Question: Microsoft Adventureworks
Sales.SalesOrderHeader
Which customers (ie customerID's) ordered something in March 2003 or April 2003 but not both.
Get the blue parts, ie elements/rows to A and those to B.

'''
select Soh.CustomerID, Soh.OrderDate
from Sales.SalesOrderHeader as Soh
where Soh.OrderDate >= '2003-03-01' AND Soh.OrderDate < '2003-04-01' -- march only
UNION
select Soh.CustomerID, Soh.OrderDate
from Sales.SalesOrderHeader as Soh
where Soh.OrderDate >= '2003-04-01' AND Soh.OrderDate < '2003-05-01' -- april only
order by Soh.OrderDate asc;
'''
Did I answer the problem correctly ?
Any other ways of solving this problem, preferably lesser amount of code ?
Ooops. This will only give orders in the 2 months and not answer the question. So, I am wrong. Trying to fix it.
Thanks.
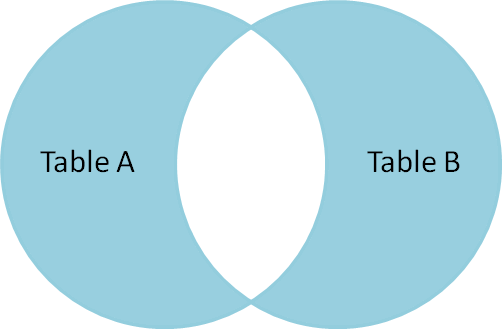
Answer: '''
SELECT Cust.CustomerID
FROM Sales.Customer AS Cust
INNER JOIN Sales.SalesOrderHeader AS Soh
ON Cust.CustomerID = Soh.CustomerID
WHERE Soh.OrderDate >= '2003-03-01' AND Soh.OrderDate < '2003-05-01'
GROUP BY Cust.CustomerID
HAVING COUNT(DISTINCT CASE WHEN MONTH(Soh.OrderDate) = 3 AND
YEAR(Soh.OrderDate) = 2003 THEN 1 ELSE 2 END) = 1
'''
- <URL>
Well, 'SELECT', 'FROM', 'WHERE' and 'GROUP BY' are pretty self explanatory. The tricky part here is the 'HAVING' clause. So let me simplify it, the 'CASE' statement you see gives a value which categorized the record into a group. Instead of '1' and '2', I will be using 'March' and 'April' to make it more understandable.
'''
SELECT CustomerID,
CASE WHEN MONTH(OrderDate) = 3 AND YEAR(OrderDate) = 2003
THEN 'March'
ELSE 'April'
END AS MonthBought
FROM TableName
WHERE OrderDate >= '2003-03-01' AND OrderDate < '2003-05-01'
'''
- <URL>
As you can see in the demo, when the date of order falls in the month of 'March, 2013' of any date, the corresponding value of 'MonthBought' is 'March', other wise 'April' since we are sure that all records fall between 'March and April 2013' because of the 'WHERE' clause.
The 'HAVING' clause filters all records which has the number of unique value in the 'MonthBought' to only '1' which means the customer bought only on a certain month.
- <URL>